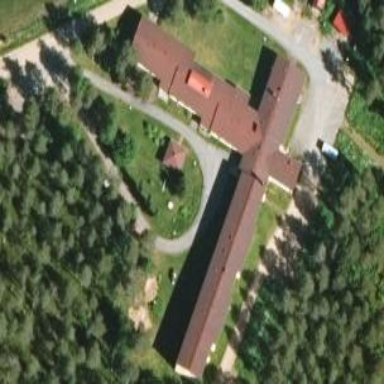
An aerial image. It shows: Nursing home.